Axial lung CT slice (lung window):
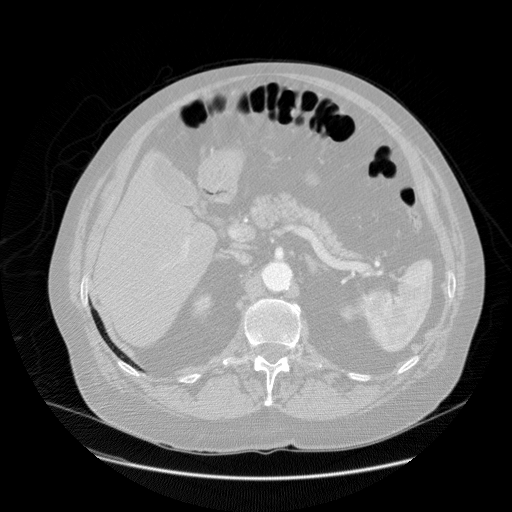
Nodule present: no